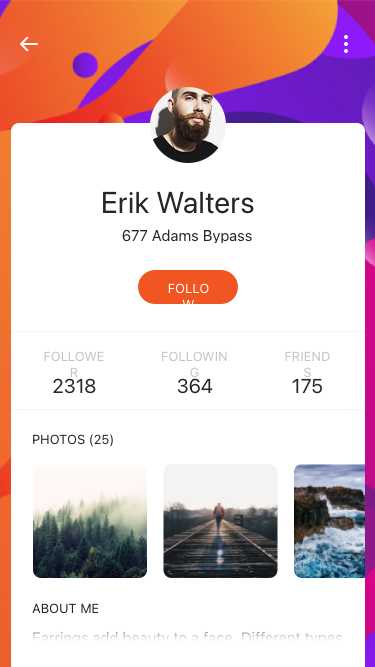
Text in this UI design:
677 Adams Bypass
Erik Walters
Earrings add beauty to a face. Different types of earrings suit different faces. Women have a fascination for earrings of all metals. While gold earrings are more traditional, silver earrings are smart. Earrings are essentially worn in the ear lobe, but in recent times, the trend is to wear them at the top of the ears too. Earrings, although by and large remain a woman’s domain, men too have again taken to wearing earrings, like their ancestors.

The various types of earrings in the market today are numerous, made in different styles, with different metals. The precious metals such as gold, silver, white gold, platinum are used to make earrings. The cheaper earrings are made up of beads, wire, plastic etc. The hoop earrings come in all these precious as well as synthetics materials.

The earrings that take a turn from one side of the earlobe and join on the other end are called hoop earrings. They are known to suit oval faces the best, although they look good on everyone. The two styles are the hinged hoop earrings and the puffed hoop earrings. The hinged hoop are short rings whereas the hinged hoop ones are longer and have bigger hoops.

Diamonds set in the hoops make the hoop earrings a beautiful piece of jewelry that can be worn for parties too. They look quite dressy even when worn over normal clothes.

Jewelers make all sorts of combinations for hoop earrings. There are some with only diamonds, while others are combined with other precious gemstones. Gold and white gold are mixed too and the effect of those earrings is exotic to say the least.

The thickness of the hoop earrings varies from the extremely thin to the very thick. Some of them are made very fragile with several wires and some are made so thick that diamonds or other stones can be set in these thick ones.

Diamond hoop earrings are very much a fashion statement now. Some of the most beautiful famous women love hoop earrings and they love the single studded hoop earring. A single diamond is embedded into the hoop and it gives a very youthful look.

Hoop earrings with their cascading style are very popular these days. Many celebrities wear these hoop earrings on big occasions and that in itself makes them exotic to wear for the fashion conscious woman, who wants to keep herself up-to-date with the latest trends.

Imagine the look it would create if you wear a long hoop earring on your earlobe and a small fitting hoop earring for the top of the ear. Wear it with the most modern and trendy clothes and you yourself are creating fashion.
About me
Photos (25)
Follower
Following
Friends
2318
364
175
Follow